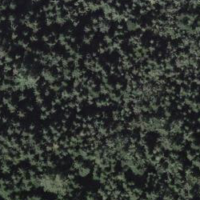
EUNIS habitat code: 43
Species observed at this site:
Oxalis acetosella